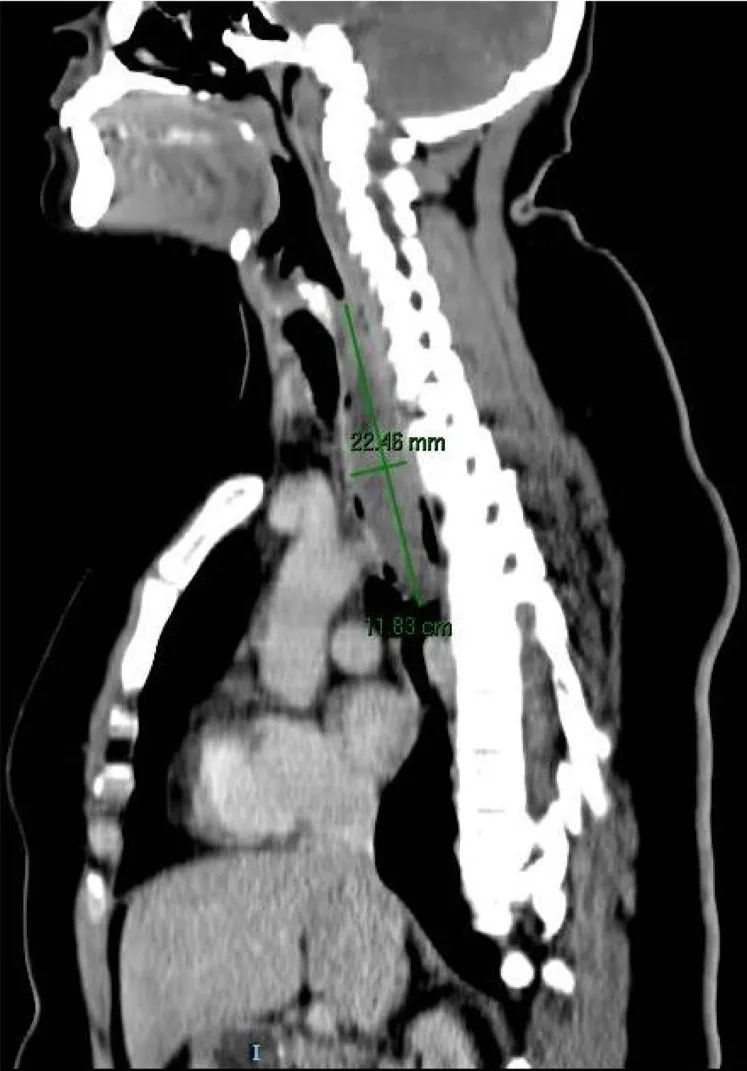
Computed tomography scan image showing a multilobulated esophageal tumor.
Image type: radiology (ct)